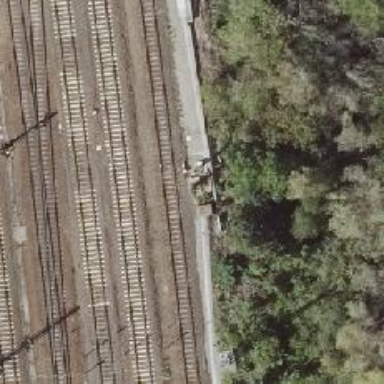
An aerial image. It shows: Railway signal.